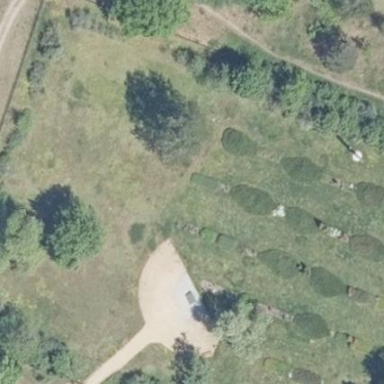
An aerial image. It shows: Cemetery.